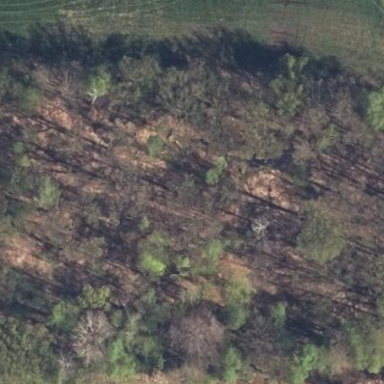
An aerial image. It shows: Forest area.